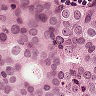
Metastatic tissue present: yes